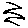
Label: zigzag